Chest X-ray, PA view. Patient: 30 years old, sex F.
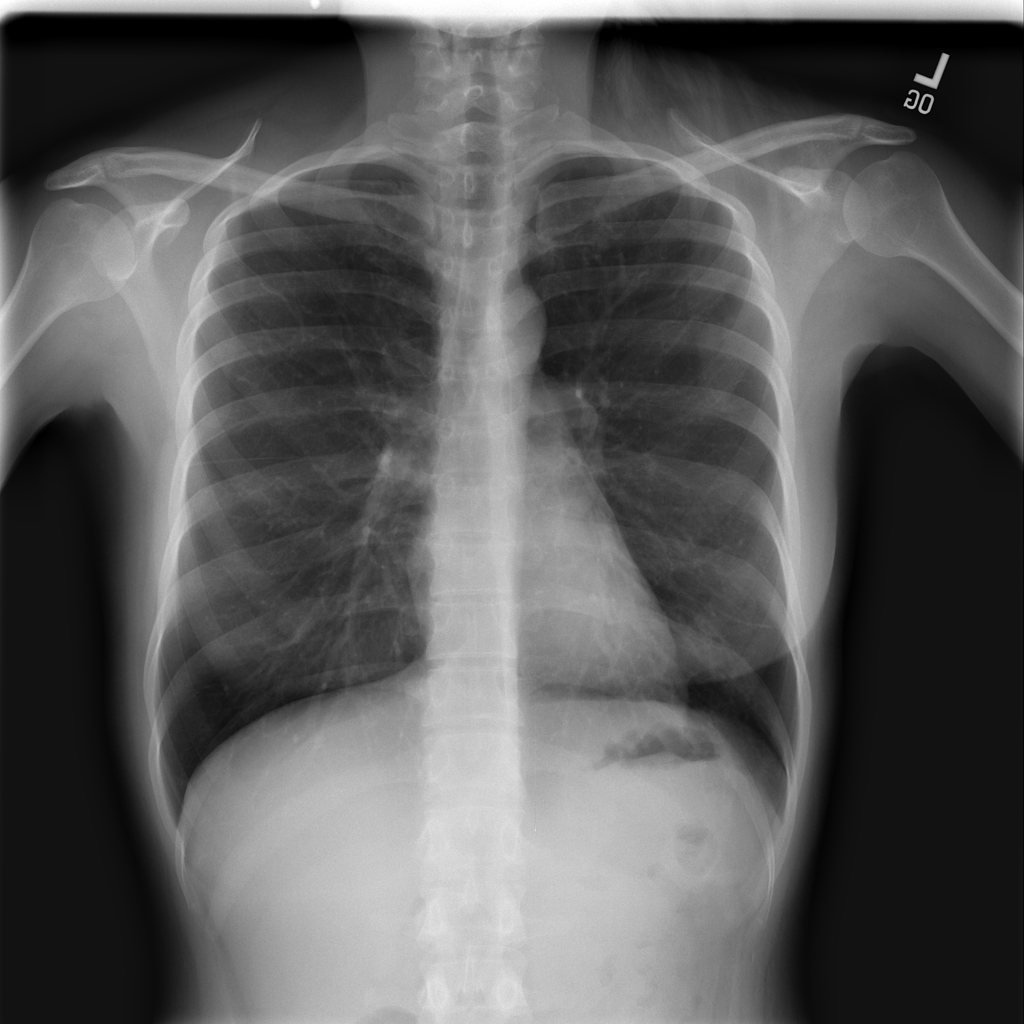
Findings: Atelectasis, Pneumonia